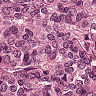
Metastatic tissue present: yes